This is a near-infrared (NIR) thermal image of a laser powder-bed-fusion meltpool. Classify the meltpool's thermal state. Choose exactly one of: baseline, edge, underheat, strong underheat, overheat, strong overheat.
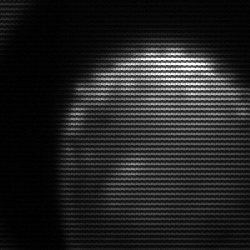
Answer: edge